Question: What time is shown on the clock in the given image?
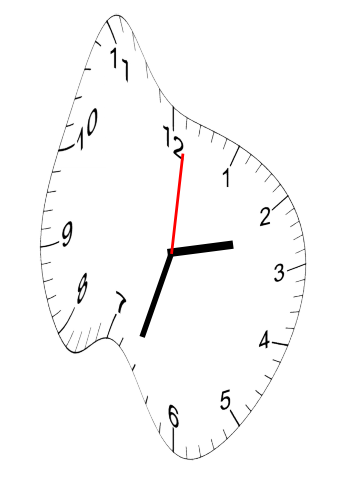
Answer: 02:33:01